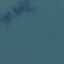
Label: SeaLake